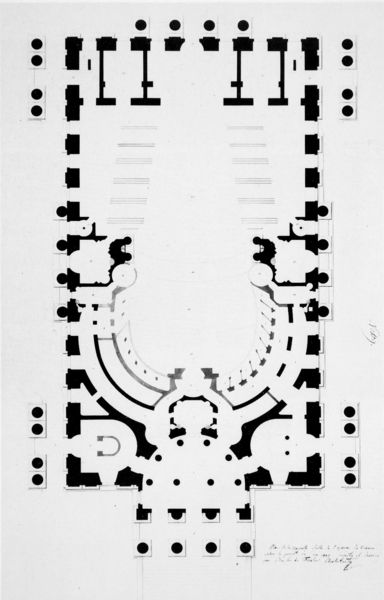
Titel: Oper in Wien, Grundriss Parterre
Künstler: Carl von Fischer
Standort: München
Institution: Architektursammlung der Technischen Universität
Schlagwörter: flügel, gott, weiß, bäume, fenster, grau, hell, pfeiler, raum, schwarz, skizze, säule, säulen, tür, zeichnung, anlage, gebäude, haus, park, schloss, architektur, barock, signatur, büsche, kirche, klassizismus, blatt, bühne, oper, theater, kreis, oval, rund, turm, vorbau, garten, terrasse, schiff, schrift, bogen, mauer, linien, hof, bank, rang, saal, kuppel, treppe, runde, symmetrie, striche, tor, umriss, halle, zuschauerraum, punkte, eingang, innenhof, eckig, kloster, rechteck, türme, palast, draufsicht, schwarz-weiß, text, kreise, räume, entwurf, altar, bänke, hauptschiff, kathedrale, halbkreis, halbrund, portal, geometrisch, karte, kirchenbank, lettner, doppelsäulen, kirchenbänke, bestuhlung, kanzel, mauern, portikus, altarraum, apsis, rechteckig, chor, kapelle, plan, gärten, tempel, konche, rundung, quadrat, viereck, bau, handschrift, basilika, säulengang, riss, grundriss, kreuzgang, aufriss, architekturzeichnung, bauplan, architekt, piano nobile, rondell, rotunde, rundgang, einschiffig, halbkuppel, kirchenriss, krichenraum, kulissen, propyläen, skitte, suffiten, suffitten, apsiden, gartenanlage, emporen, nebenräume, druchgang, taufbecken, übersicht, seitenkapelle, seitenaltäre, chorgestühl, seitenaltar, schift, frundriss, däulen, saalbau, maurn